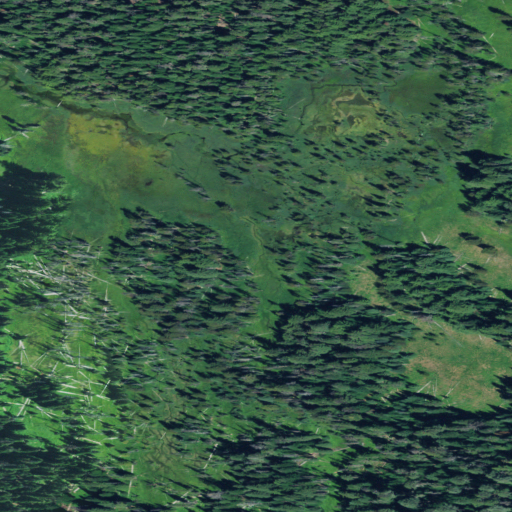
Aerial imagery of plain(s) in Oregon named Beartrap Meadow containing evergreen forest and woody wetlands